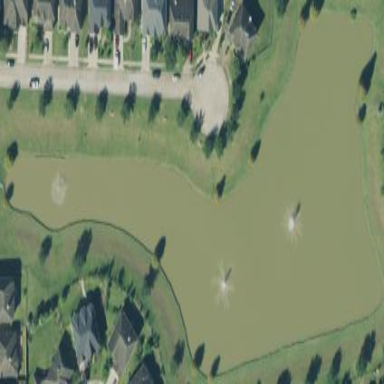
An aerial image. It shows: Retention basin with water.